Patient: sex M, age 65
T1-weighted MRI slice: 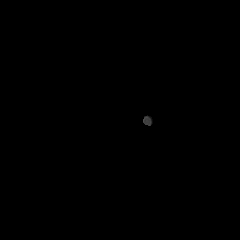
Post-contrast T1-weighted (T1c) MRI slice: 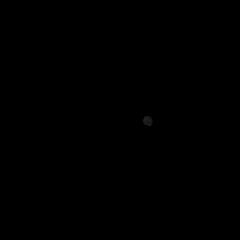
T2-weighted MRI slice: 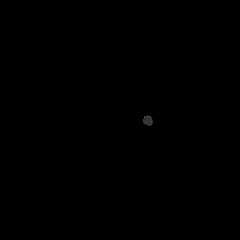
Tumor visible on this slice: no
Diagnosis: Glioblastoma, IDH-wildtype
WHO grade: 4